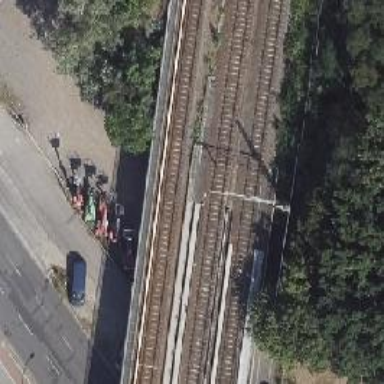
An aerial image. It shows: Bridge over electrified railway with contact line.